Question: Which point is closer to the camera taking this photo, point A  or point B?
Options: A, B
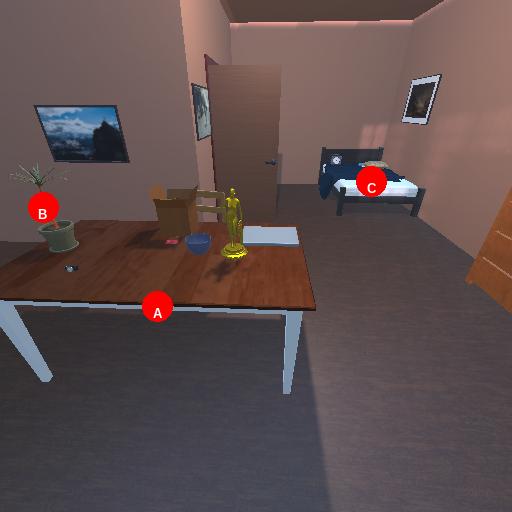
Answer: A